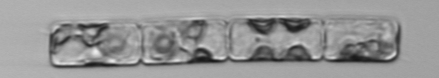
Label: Guinardia_delicatula